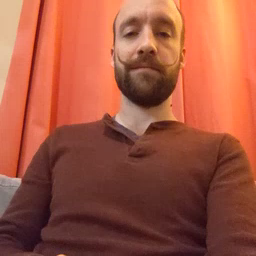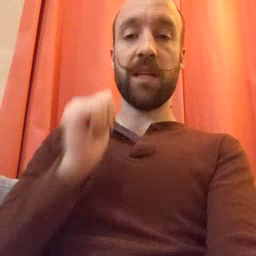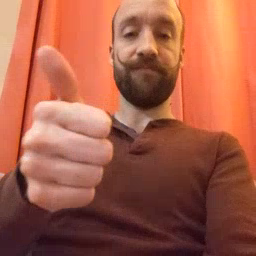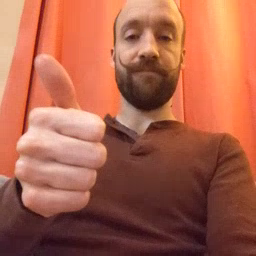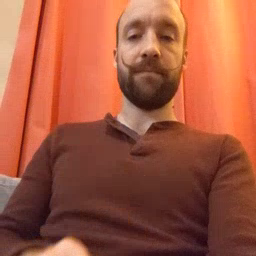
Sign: yourself